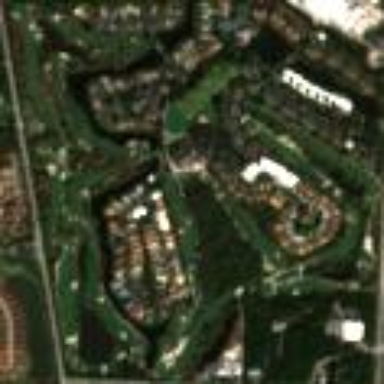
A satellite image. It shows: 18-hole golf course.